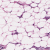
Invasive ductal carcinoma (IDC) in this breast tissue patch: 1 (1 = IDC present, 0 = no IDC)